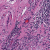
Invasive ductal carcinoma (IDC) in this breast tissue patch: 0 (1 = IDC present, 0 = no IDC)